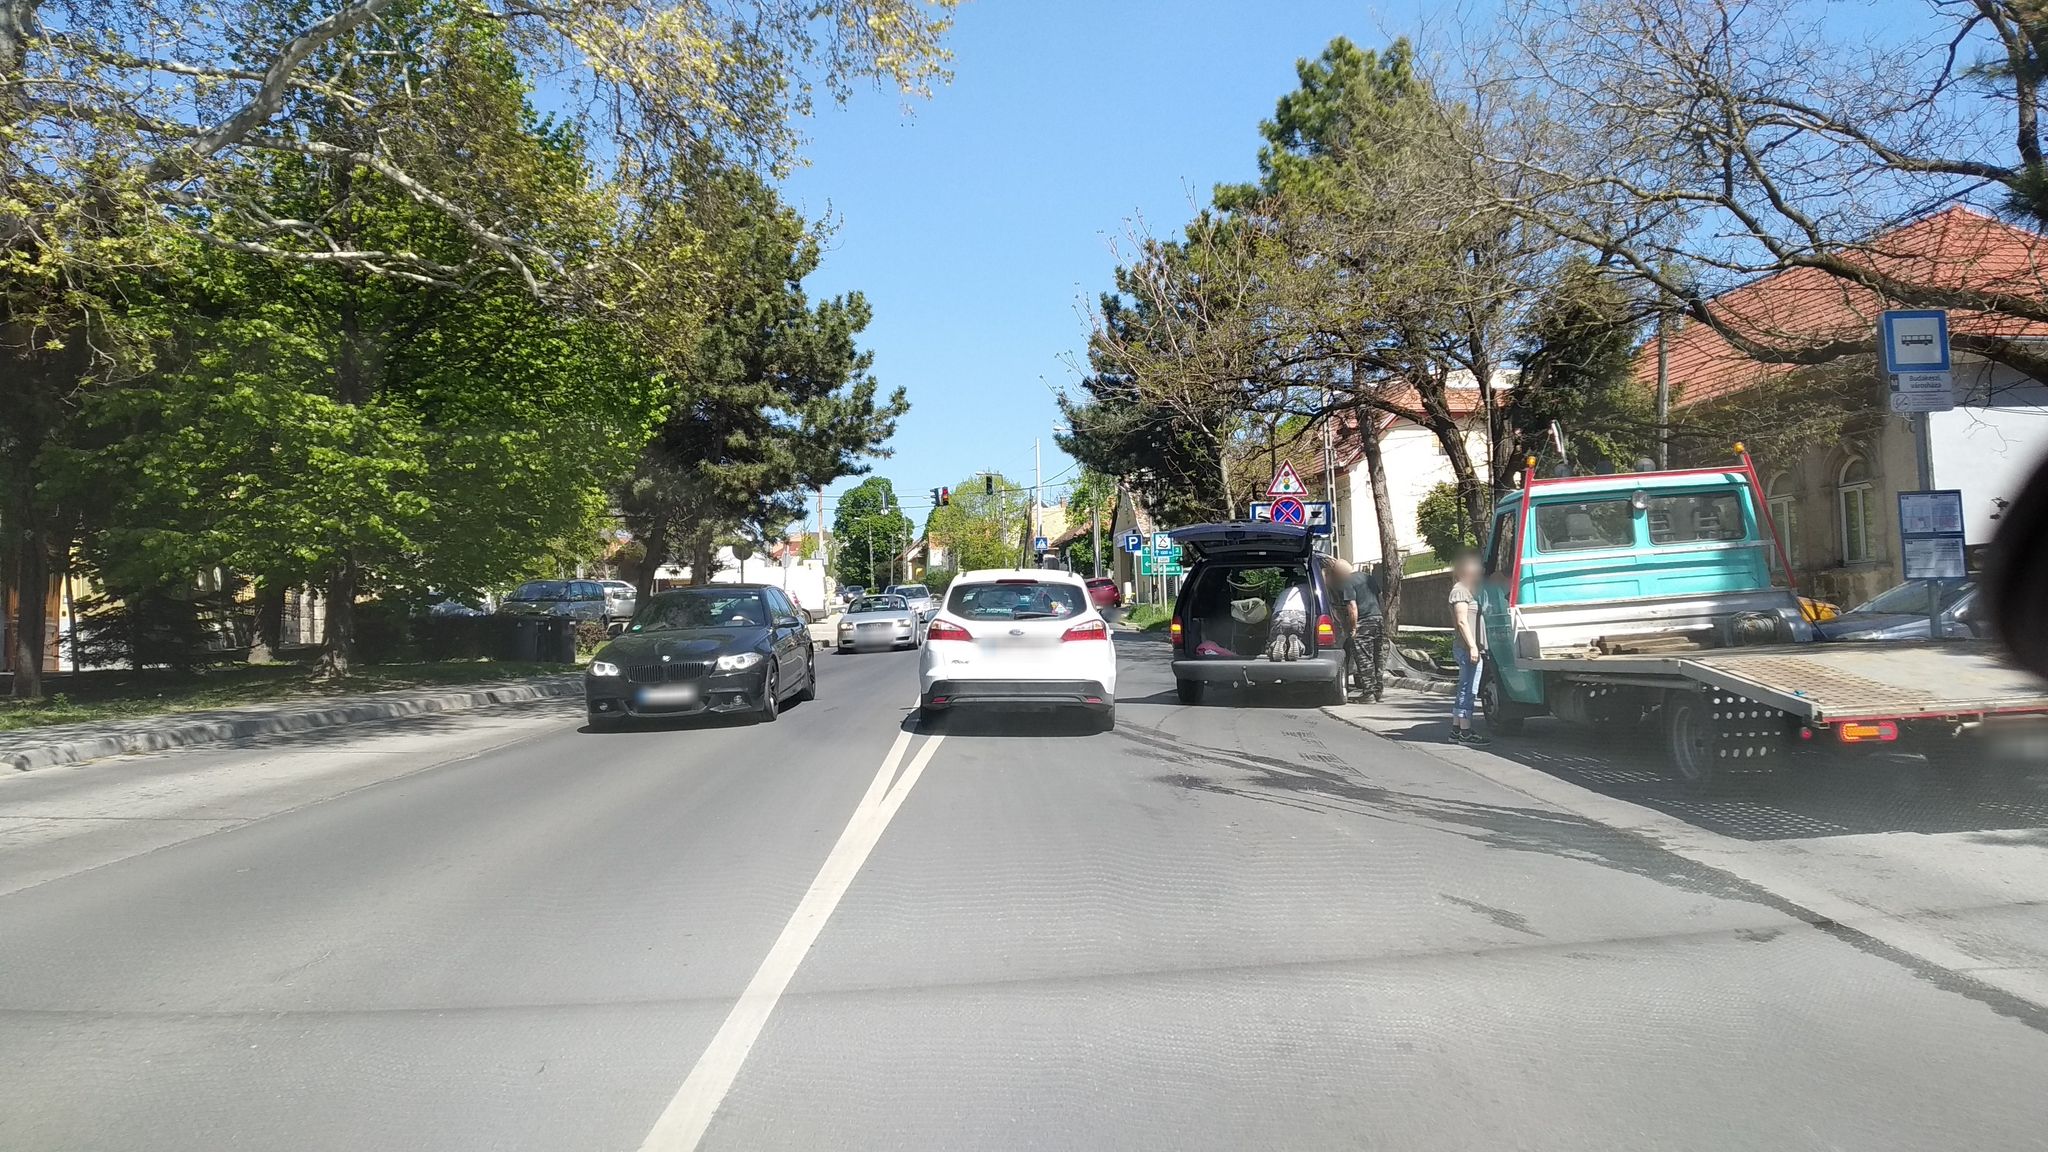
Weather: clear
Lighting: day
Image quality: good
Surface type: driving surface
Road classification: secondary
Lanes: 2.0
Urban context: suburban or peri-urban
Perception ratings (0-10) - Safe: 3.49, Lively: 7.09, Beautiful: 7.3, Boring: 4.17, Depressing: 3.46, Wealthy: 7.57